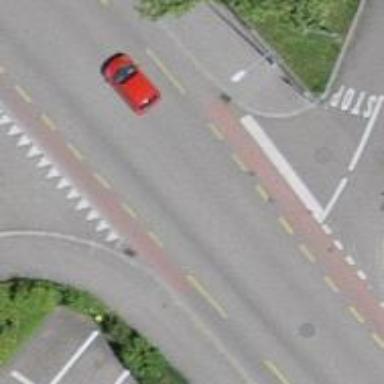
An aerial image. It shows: Residential road with asphalt surface. There are sidewalks on both sides and opposite cycleway.